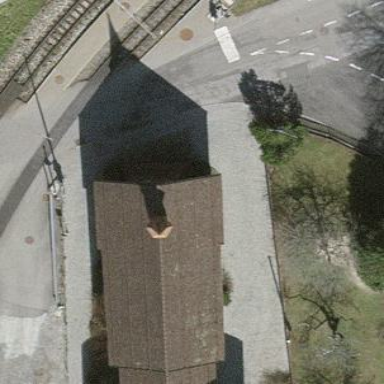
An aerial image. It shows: Chapel that serves as place of worship.